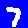
Digit: 7